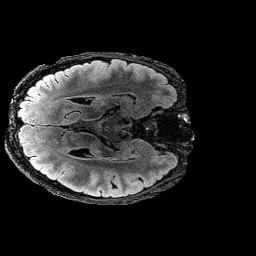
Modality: FLAIR
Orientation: axial
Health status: ill
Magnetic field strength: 3 T